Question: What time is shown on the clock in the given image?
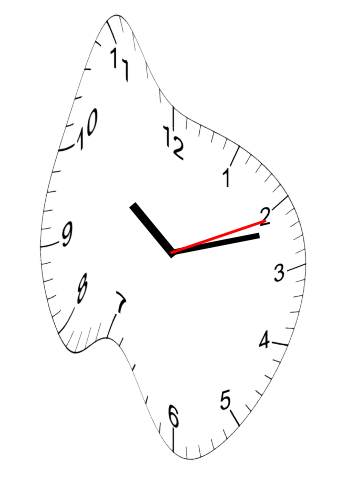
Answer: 10:12:11